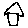
Label: house